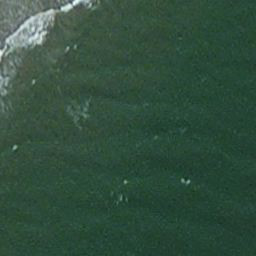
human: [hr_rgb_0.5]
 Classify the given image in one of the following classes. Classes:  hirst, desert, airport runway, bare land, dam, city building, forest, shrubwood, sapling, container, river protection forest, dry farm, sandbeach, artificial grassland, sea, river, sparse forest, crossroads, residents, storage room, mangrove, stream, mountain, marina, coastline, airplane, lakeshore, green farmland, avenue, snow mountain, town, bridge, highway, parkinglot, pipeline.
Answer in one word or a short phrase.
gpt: sea